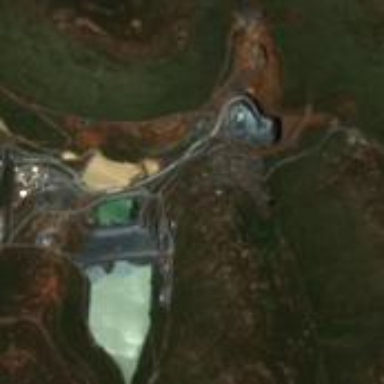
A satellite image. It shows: Quarry area.